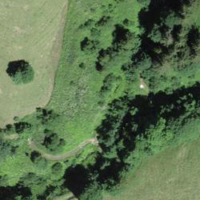
EUNIS habitat code: 23
Species observed at this site:
Astrantia major